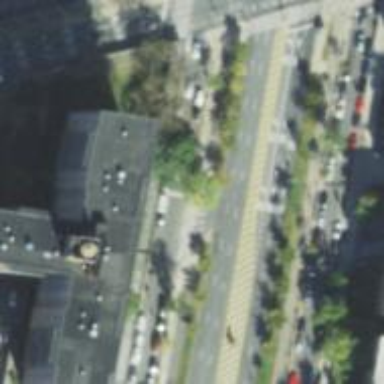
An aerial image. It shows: Secondary link road with asphalt surface.